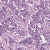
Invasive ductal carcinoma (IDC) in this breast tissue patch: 1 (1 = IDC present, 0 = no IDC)